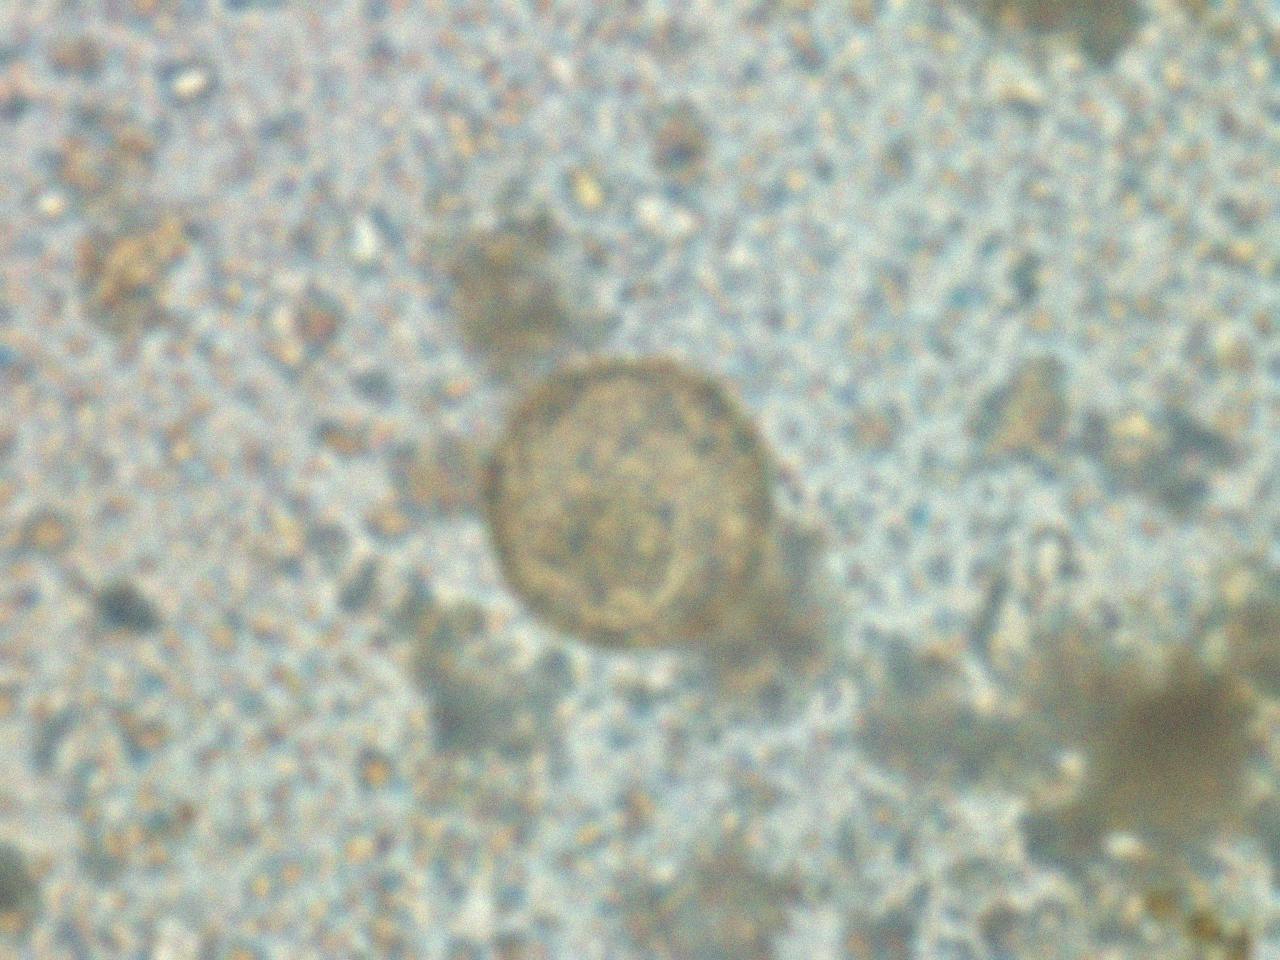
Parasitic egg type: Hymenolepis diminuta